Question: Suppose I have the following data table:
'''
import pandas as pd
data = {'Company':['ELCO','ELCO','ELCO','BOBCO','BOBCO','BOBCO','LAMECO','LAMECO','LAMECO'],
'Person':['Sam','Mikey','Amy','Vanessa','Carl','Sarah','Emily','Laura','Steve'],
'Sales':[220,123,312,125,263,321,243,275,198]}
df = pd.DataFrame(data)
df
'''
How would I go about logically extracting the data to end up with a data table that just shows the highest 'Sales' for each company whist keeping the full rows for those highest sales figures. In other words, how would I get the smaller DataFrame shown at the bottom of the attached image using conditional logic etc?
DataFrame Outputs

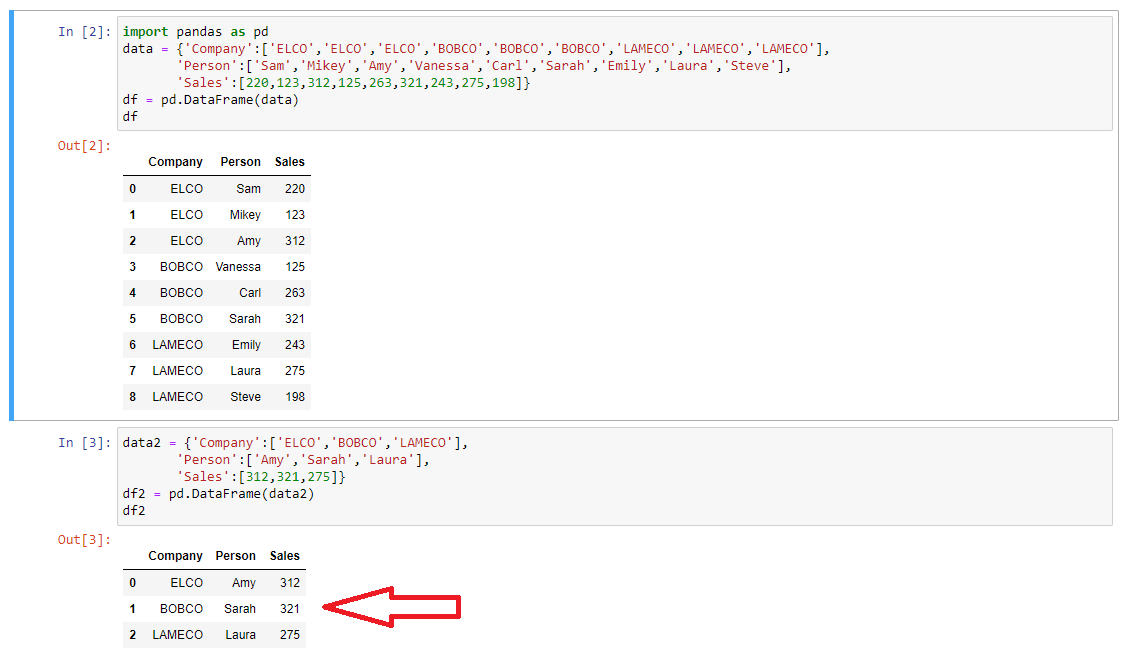
Answer: You want 'groupby().idxmax()' and 'loc':
'''
df.loc[df.groupby('Company').Sales.idxmax()]
'''
Output:
'''
Company Person Sales
5 BOBCO Sarah 321
2 ELCO Amy 312
7 LAMECO Laura 275
'''
: The above gives you only sale person per company. If you want sale persons with max sale in each company, you need 'transform':
'''
df[df['Sales'] == df.groupby('Company').Sales.transform('max')]
'''